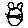
Label: cat